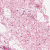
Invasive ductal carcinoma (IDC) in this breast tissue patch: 0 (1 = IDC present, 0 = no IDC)